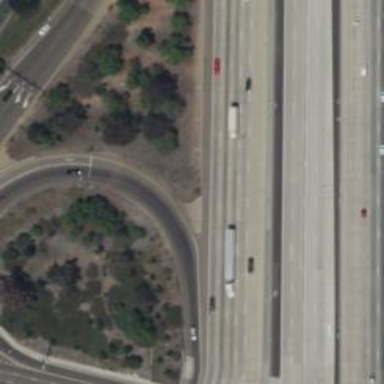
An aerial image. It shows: Asphalt motorway link.